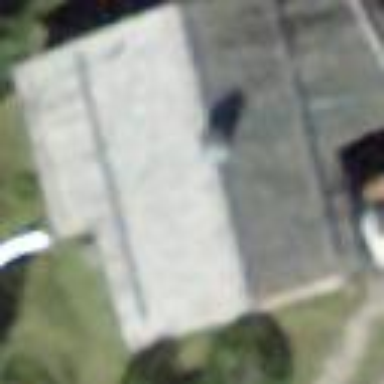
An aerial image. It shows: Simple house.